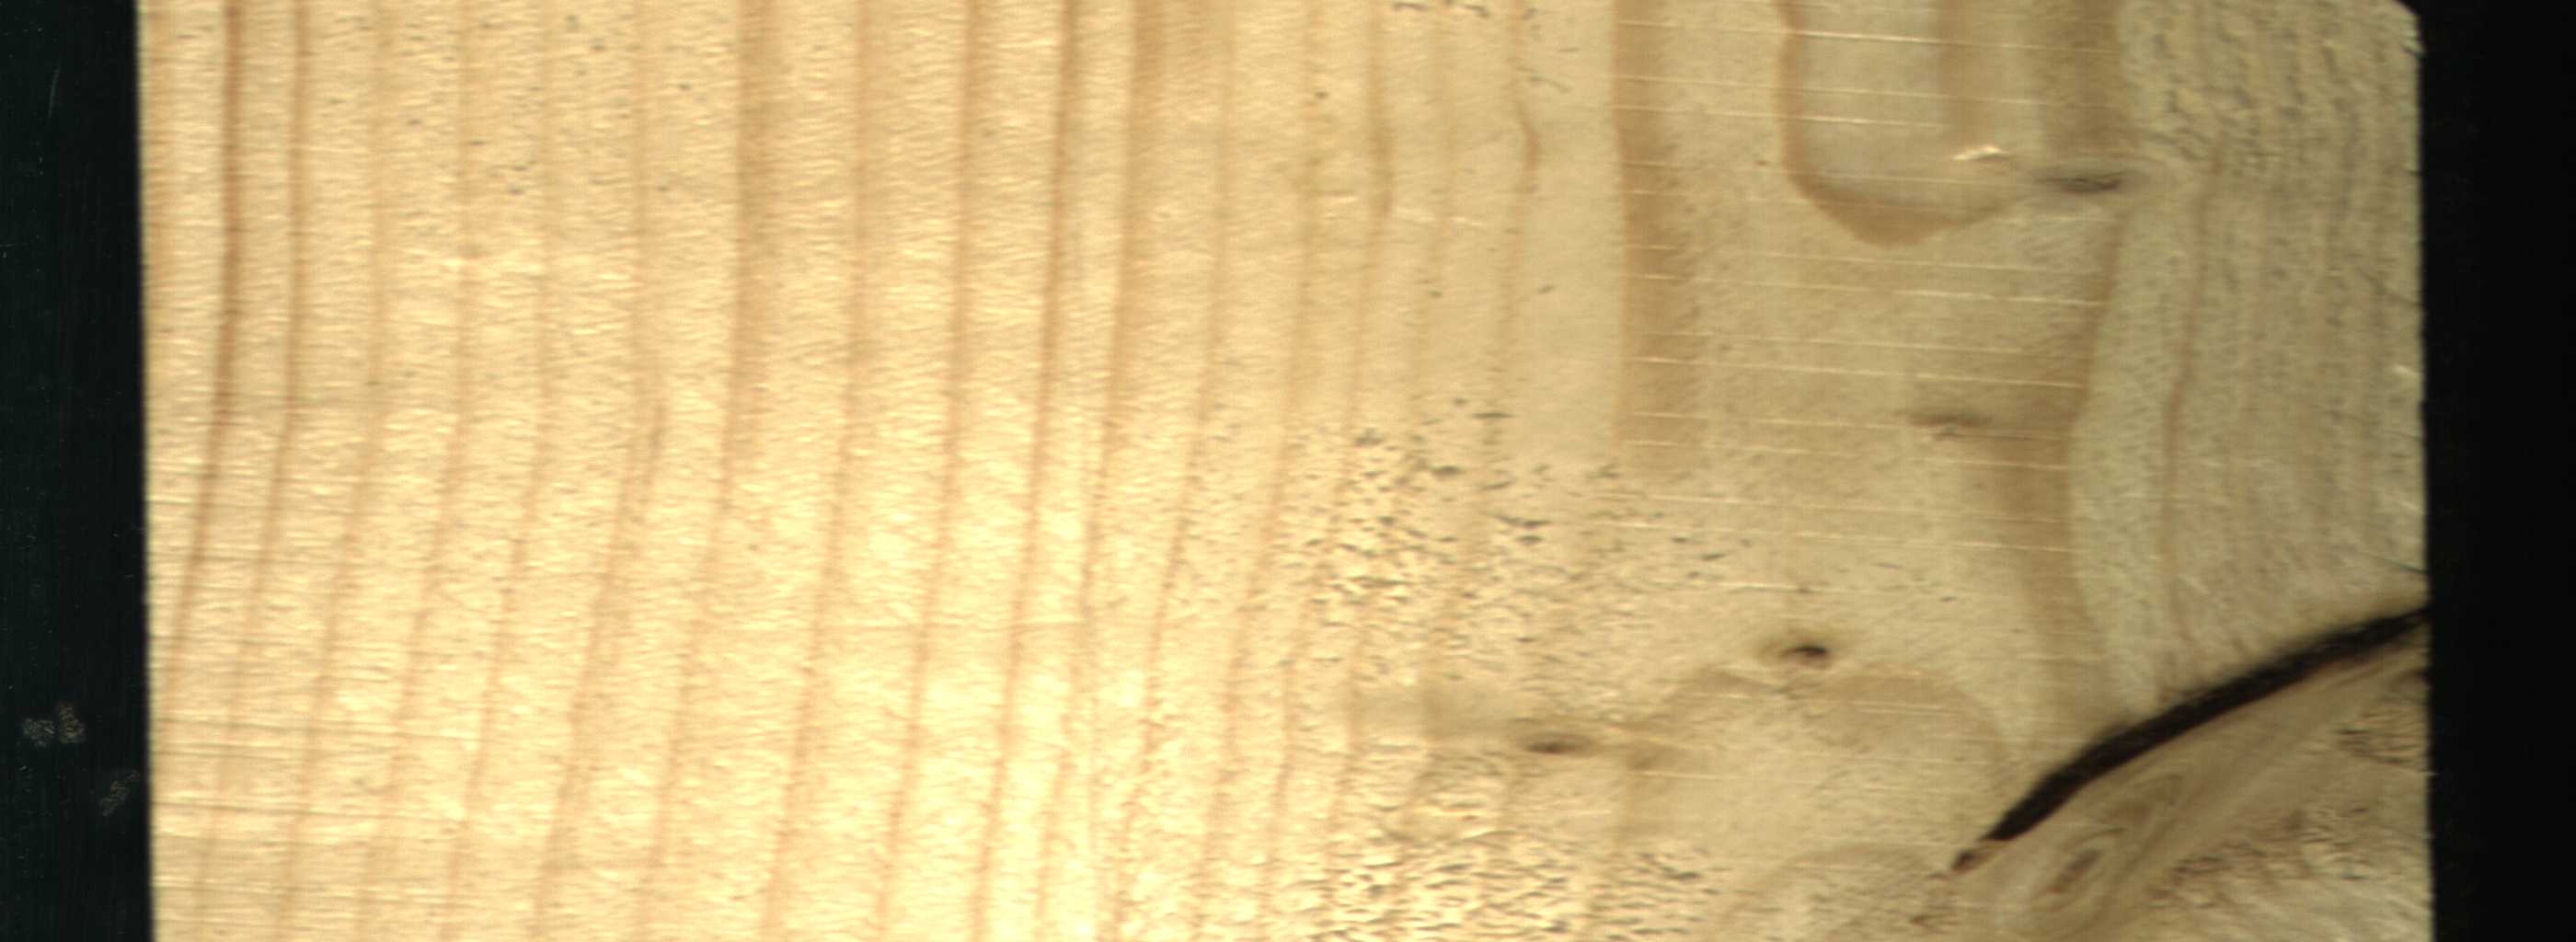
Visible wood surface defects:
Knot_missing
Live_Knot
Live_Knot
Live_Knot
Live_Knot
Live_Knot
Live_Knot